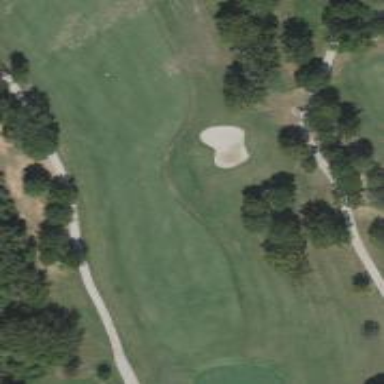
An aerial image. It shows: Golf fairway surrounded by grass.